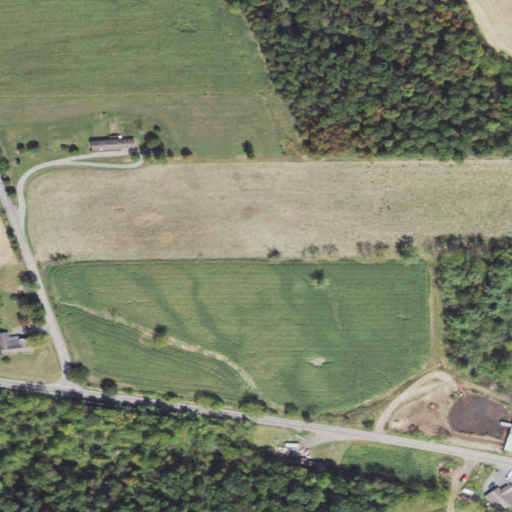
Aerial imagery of ridge(s) in Pennsylvania named Black Oak Ridge containing pasture, deciduous forest, cultivated crops, low intensity development, mixed forest, open development, and medium intensity development